Aerial crown-view tile of a tropical tree (Barro Colorado Island, Panama), acquired 20250317:
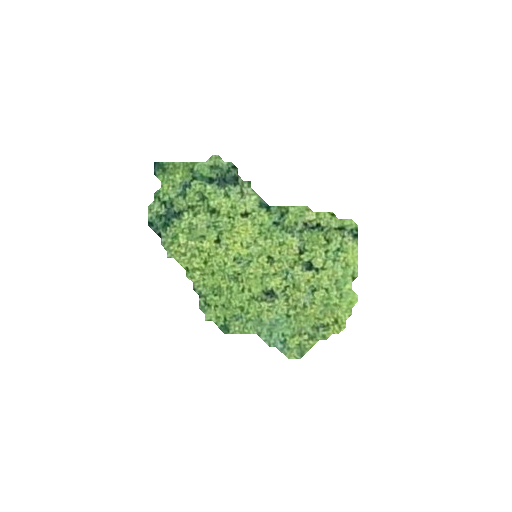
Species: Protium stevensonii
GBIF accepted scientific name: Tetragastris panamensis
Crown area: 39.428 m²